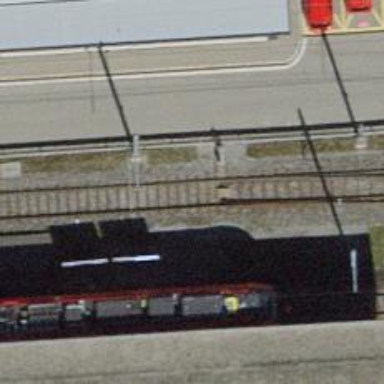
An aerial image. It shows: Railway switch.